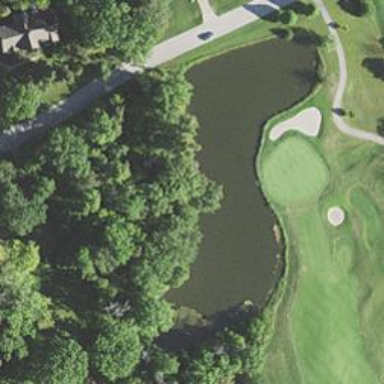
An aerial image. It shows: Picturesque scene of golf course with lateral water hazard.